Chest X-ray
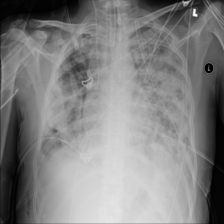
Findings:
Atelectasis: negative
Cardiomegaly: negative
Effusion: negative
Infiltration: negative
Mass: negative
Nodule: negative
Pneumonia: negative
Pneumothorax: negative
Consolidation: negative
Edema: negative
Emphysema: positive
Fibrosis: negative
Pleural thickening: negative
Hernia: negative